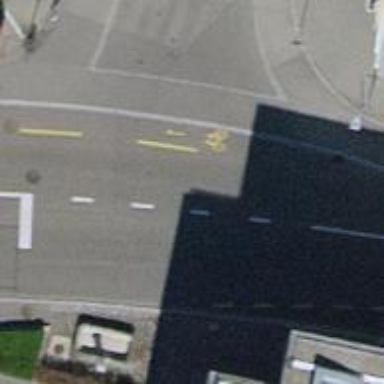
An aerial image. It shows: Road with traffic signals.